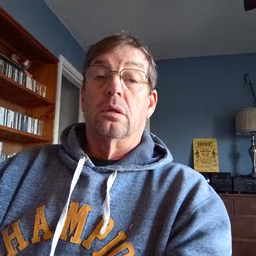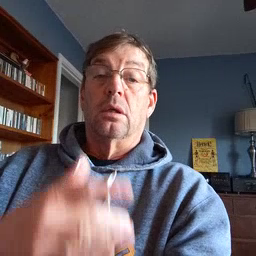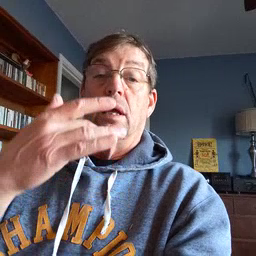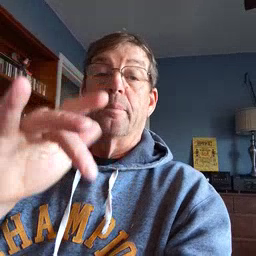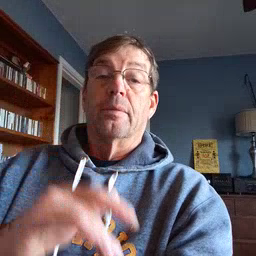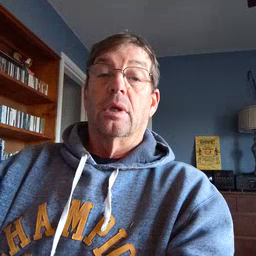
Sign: empty